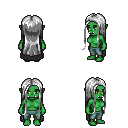
a pixel art fantasy rpg character, female body template, orc, green skin, black cape, teal pants, white extra-long hairstyle, four views (front, back, left, right), 2x2 character sprite sheet, small pixel art, hard edges, no anti-aliasing